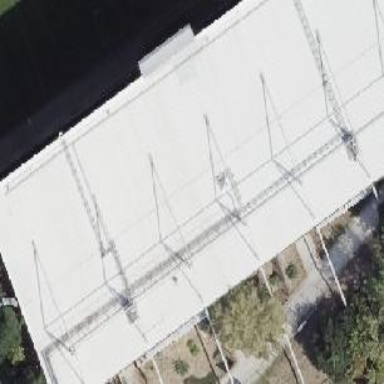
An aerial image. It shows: Grandstand building.